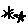
Label: star